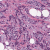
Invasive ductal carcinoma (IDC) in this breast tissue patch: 1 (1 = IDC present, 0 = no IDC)